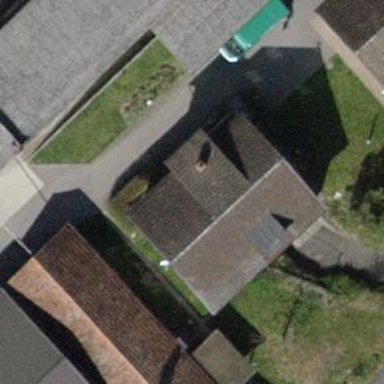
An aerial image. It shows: Maroon house with gabled roof.